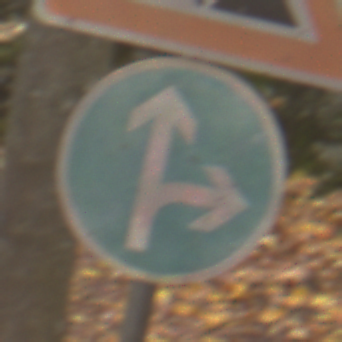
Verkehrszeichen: VorgeschriebeneFahrtrichtungGeradeausOderRechts
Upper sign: Arbeitsstelle
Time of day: MorningAfternoon
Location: Outdoor (Nature)
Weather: Overcast
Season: Autumn
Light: Natural